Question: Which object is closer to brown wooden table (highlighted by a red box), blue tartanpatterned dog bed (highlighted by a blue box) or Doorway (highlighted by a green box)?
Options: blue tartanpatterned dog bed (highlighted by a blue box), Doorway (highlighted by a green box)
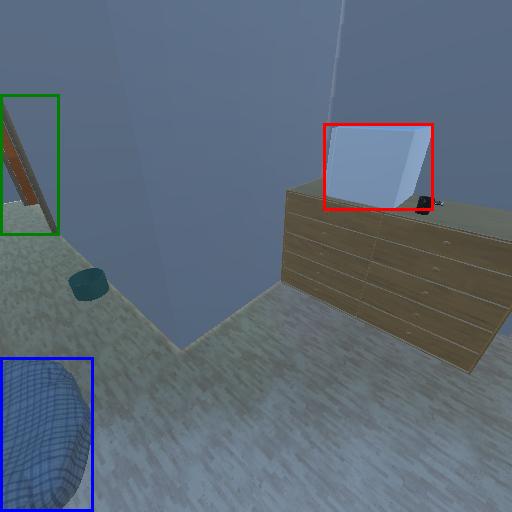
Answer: blue tartanpatterned dog bed (highlighted by a blue box)